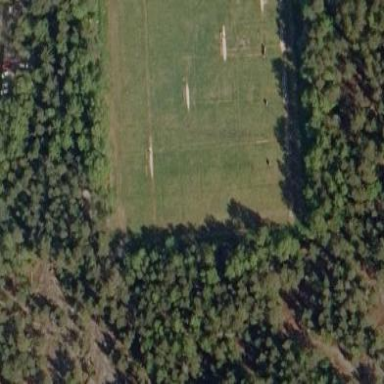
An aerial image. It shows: Designated archery range on pitch.